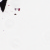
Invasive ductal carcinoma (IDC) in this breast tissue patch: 0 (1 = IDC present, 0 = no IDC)